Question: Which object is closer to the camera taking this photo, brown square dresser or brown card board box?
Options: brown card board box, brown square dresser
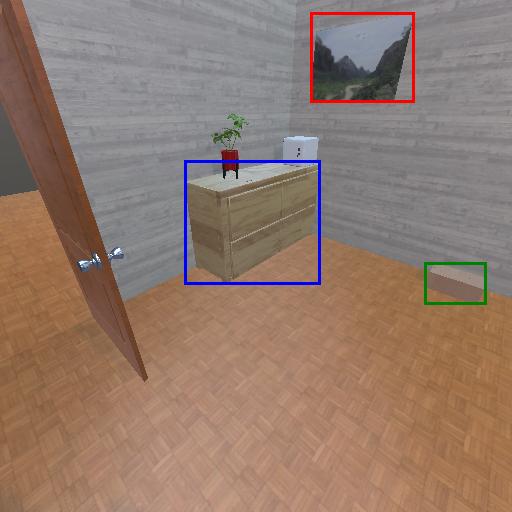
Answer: brown card board box